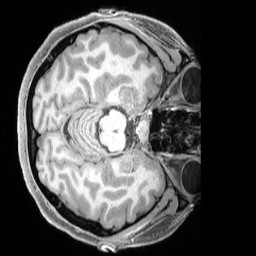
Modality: T1w
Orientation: axial
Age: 29
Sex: female
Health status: ill
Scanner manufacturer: siemens
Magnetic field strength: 3 T
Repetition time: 2.4 s
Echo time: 0.00222 s